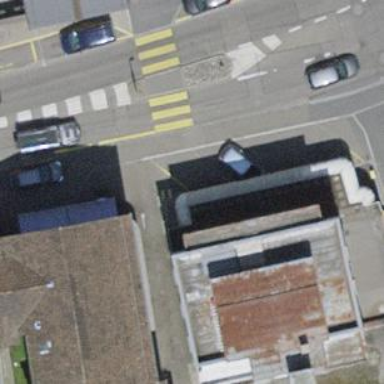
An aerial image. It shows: Driving school.